Interaction volume radius: 5 \u00c5
Interaction volume height: 40 \u00c5
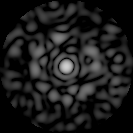
Disorder parameter: 0.8035